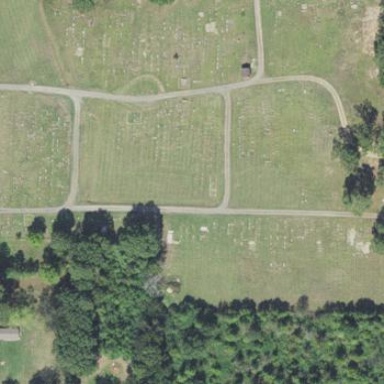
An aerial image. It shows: Graveyard area designated as cemetery.